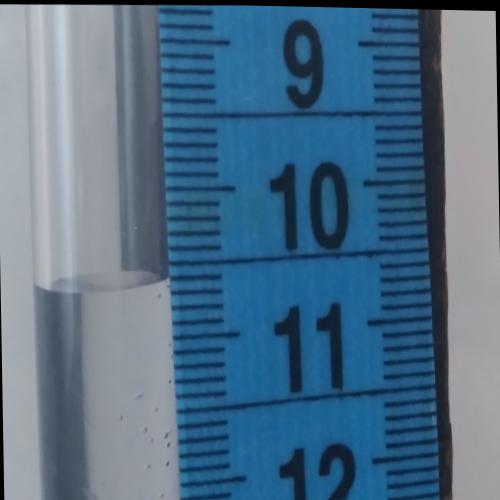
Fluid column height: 10.6 cm